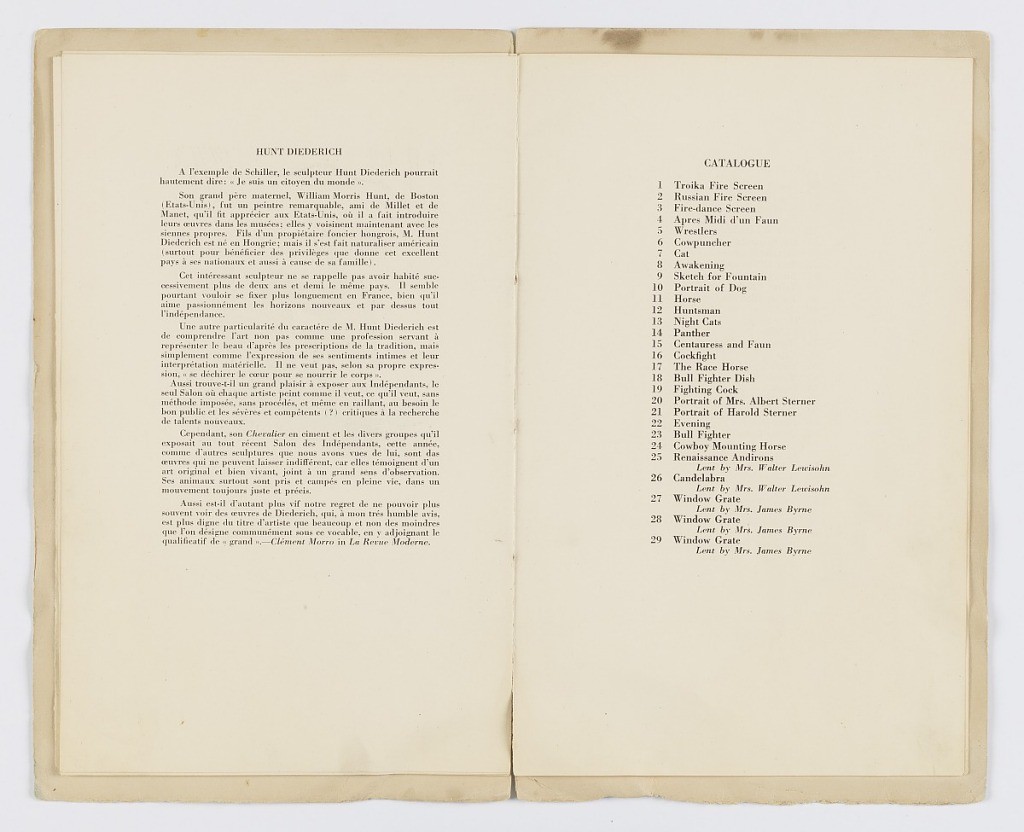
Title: Proof for exhibition catalogue, "Jockeys," Kingore Galleries, New York, NY
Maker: William Hunt Diederich, American, b. Hungary, 1884–1953
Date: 1920
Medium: Offset printing on fabriano cotton wove paper
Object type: Book
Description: Full page layout for text.